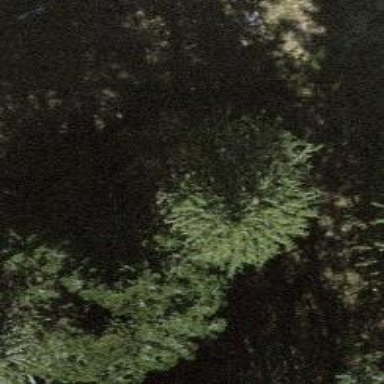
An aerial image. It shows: Single tag "natural: tree."